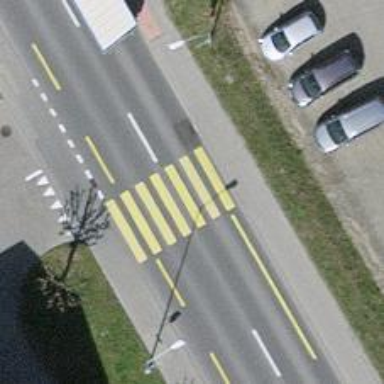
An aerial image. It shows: Uncontrolled zebra crossing with zebra markings.